Question:
In my application i create all 'UIButtons' programmatically and then save all these 'UIButtons' in 'NSMutableArray'. Here is my code:-
'''
-(void)button:(id)sender
{
int btnn = 0;
int spacex = 152;
int spacey=20;
int k=0;
saveBtn = [[NSMutableArray alloc] init];
for (int i=0; i<48; i++)
{
if (btnn>6)
{
spacey=spacey+25;
spacex = 152;
btnn = 0;
}
else
{
btnn++ ;
k++;
UIButton *btn = [UIButton buttonWithType:UIButtonTypeCustom];
btn.frame = CGRectMake(spacex, spacey, 25.0, 25.0);
int idx;
idx = arc4random()%[arr count];
NSString* titre1 = [arr objectAtIndex:idx];
[btn setTitle: titre1 forState: UIControlStateNormal];
[btn setTitleColor: [UIColor yellowColor] forState: UIControlStateNormal];
[btn.titleLabel setFont:[UIFont fontWithName:@"TimesNewRomanPS-BoldMT" size:22.0]];
spacex = spacex + 25;
btn.tag=k;
[btn addTarget:self action:@selector(aMethod:)forControlEvents:UIControlEventTouchUpInside];
[saveBtn addObject:btn];
[self.view addSubview:btn];
}
}
}
'''
Now in (aMethod:) I add click sound on Each 'UIButton' 'TouchUpInside' event. Here is my code.
'''
- (void)aMethod:(id)sender
{
NSString *path = [[NSBundle mainBundle] pathForResource:@"button-17" ofType:@"wav"];
AVAudioPlayer* theAudio=[[AVAudioPlayer alloc] initWithContentsOfURL:[NSURL fileURLWithPath:path] error:NULL];
theAudio.delegate=self;
[theAudio play];
}
'''
Every thing work fine in start of my application , but continiously clicking the 'UIButtons' approximatilly after 100 clicks i hear no sound of click and when i click on Next 'UIButtons' touchup inside event its crash.Can any body help me in this issue.Thanx
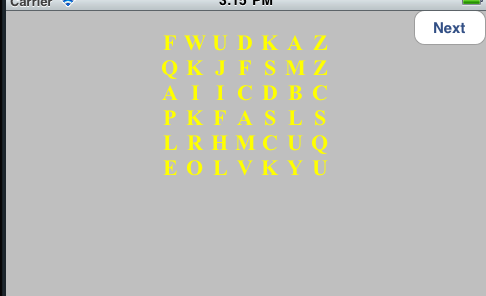
Answer: > app due to uncaught exception 'NSInternalInconsistencyException', reason: : 'NSBundle </Users/moon/Library/Application Support/iPhone Simulator/4.1/Applications/3E14E5D6-4D1B-4DAC-A2B9-07667E99C399/soundtesting.app> (loaded)' with name secondclass
Ah, yes. What we have here is a failure to understand log messages. Your 'UIButton', which I can only assume pushes a new view onto the stack, is referencing a NIB that simply doesn't exist. It's a naming issue, not a button issue. Most likely, I would check for any calls to '-initWithNibName:' and see if your NIB really is named "secondclass.". Remember, iOS file names are CaSe SeNsITive.
'''
//.h
...
@property (nonatomic, retain) AVAudioPlayer * player;
//.m
-(void)viewDidLoad
{
NSString *path = [[NSBundle mainBundle] pathForResource:@"button-17" ofType:@"wav"];
player=[[AVAudioPlayer alloc] initWithContentsOfURL:[NSURL fileURLWithPath:path] error:NULL];
player.delegate=self;
//in MRC, use [path release];
}
-(void)someMethod:(id)sender
{
[player play];
}
'''